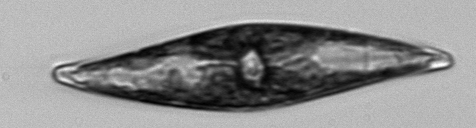
Label: Pleurosigma